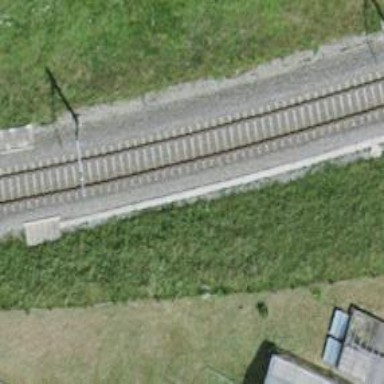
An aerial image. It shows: Single-track electrified railway with contact line.